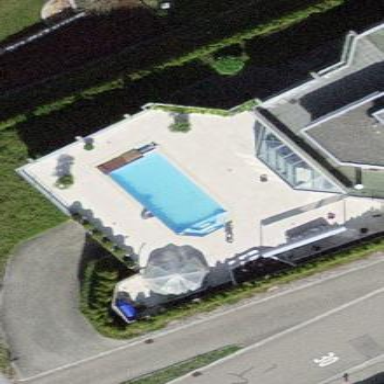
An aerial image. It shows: Swimming pool located in leisure land.